Question: It seems that I recently discovered a big fat bug in Windows 7 ultimate 64 Bit.
The weird thing is that I cannot find anything in Google or MSDN about it.
It seems impossible that I am the first to discover a bug in an API so important as 'WriteFileEx' in an operating system that is on the market since a long time ?!?!?!?
But my code is too simple to be wrong.
Apart from that my code works perfectly on:
Windows XP prof 32 Bit,
Windows Vista ultimate 32 Bit,
Windows 7 ultimate 32 Bit,
and it even works on Windows 7 ultimate 64 Bit if compiled as 64 Bit.
The only failure happens on a Windows 7 - 64 Bit if compiled as 32 Bit.
What happens is that the file is written correctly to disk, the completion routine is called, but the completion routine reports that zero bytes have been written and the most weird thing is that the 'OVERLAPPED' structure has the wrong address and invalid content!!
Can anybody please confirm that this is a bug ?
'''
void WINAPI CompletionRoutine(DWORD u32_ErrorCode, DWORD u32_BytesTransfered,
OVERLAPPED* pk_Overlapped)
{
printf("CompletionRoutine: Transferred: %d Bytes, AddrOverlapped: 0x%X
",
u32_BytesTransfered, (DWORD_PTR)pk_Overlapped);
}
int _tmain(int argc, TCHAR* argv[], TCHAR* envp[])
{
printf("Compiled as: %d Bit
", sizeof(DWORD_PTR) == 8 ? 64 : 32);
HANDLE h_File = CreateFileW(L"E:\Temp\Test.txt", GENERIC_WRITE,
FILE_SHARE_READ|FILE_SHARE_WRITE, 0,
CREATE_ALWAYS, 0, 0);
OVERLAPPED k_Over = {0};
printf("Before WriteFileEx AddrOverlapped: 0x%X
", (DWORD_PTR)&k_Over);
WriteFileEx(h_File, "ABCDEF", 6, &k_Over, CompletionRoutine);
printf("Before SleepEx
");
SleepEx(1000, TRUE);
printf("Exit
");
return 0;
}
'''
Here the results:

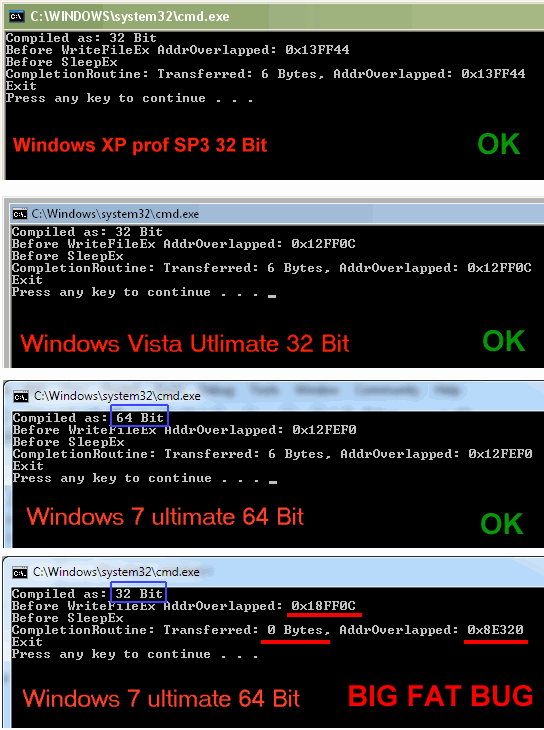
Answer: Solved:
FILE_FLAG_OVERLAPPED is missing.
I still think it is definitely a severe bug that a completely crippled pointer is passed to a callback routine and the callback tells that it has written 0 bytes although it has in deed written 6 bytes!
And as I showed: Not all operating systems have this bug.
A correct behaviour would be to call the callback routine with the correct OVERLAPPED address as Windows XP does or return an ERROR_INVALID_PARAMETER if an OVERLAPPED structure is used with a file handle that was not opened with FILE_FLAG_OVERLAPPED.
What I discovered is very ugly because if you develop and test your application on XP, Vista, Win7 32 Bit you will never discover that there is a flag missing. And then you deliver your app to the end users who uses Win 7 - 64 bit and they tell you that your program does not work.
A correctly programmed Windows API must return an error if a wrong parameter is given but never pass a crippled pointer.
And 4 of 5 operating systems that I tested pass the correct address!